Question: Here is my process :
1. I upload a video in an S3 bucket
2. I encode the video with AWS media converter
3. The videos are generated by AWS Media converter
4. I need "something" to create a sprite like the picture below so I can use it to display the video on hover

If anyone has a solution or just an idea, I'll be very interested.
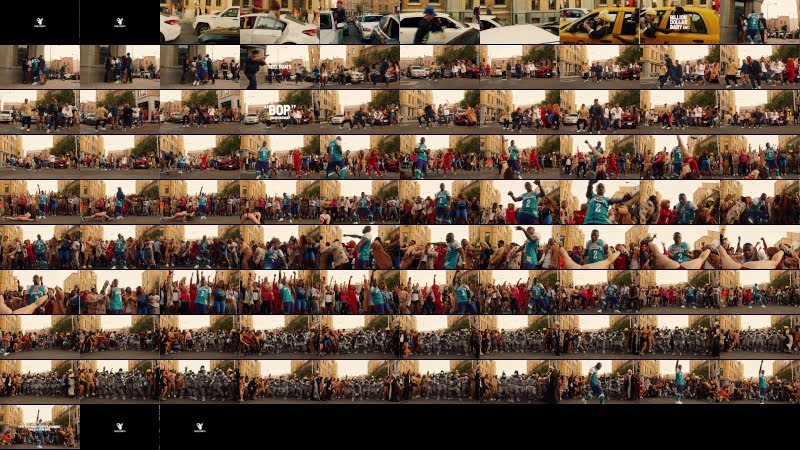
Answer: You could code a solution that shouldn't be too hard. I'm not sure exactly what your architecture is, but you <URL>.
You could probably even run that solution in Lambda. <URL> using that technology.
In either case, once up, you can <URL>.
Again, this assumes a lot about your architecture, but hopefully there are some useful pointers in there. Feel free to leave comments if you have questions. Happy to help.